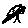
Label: tree